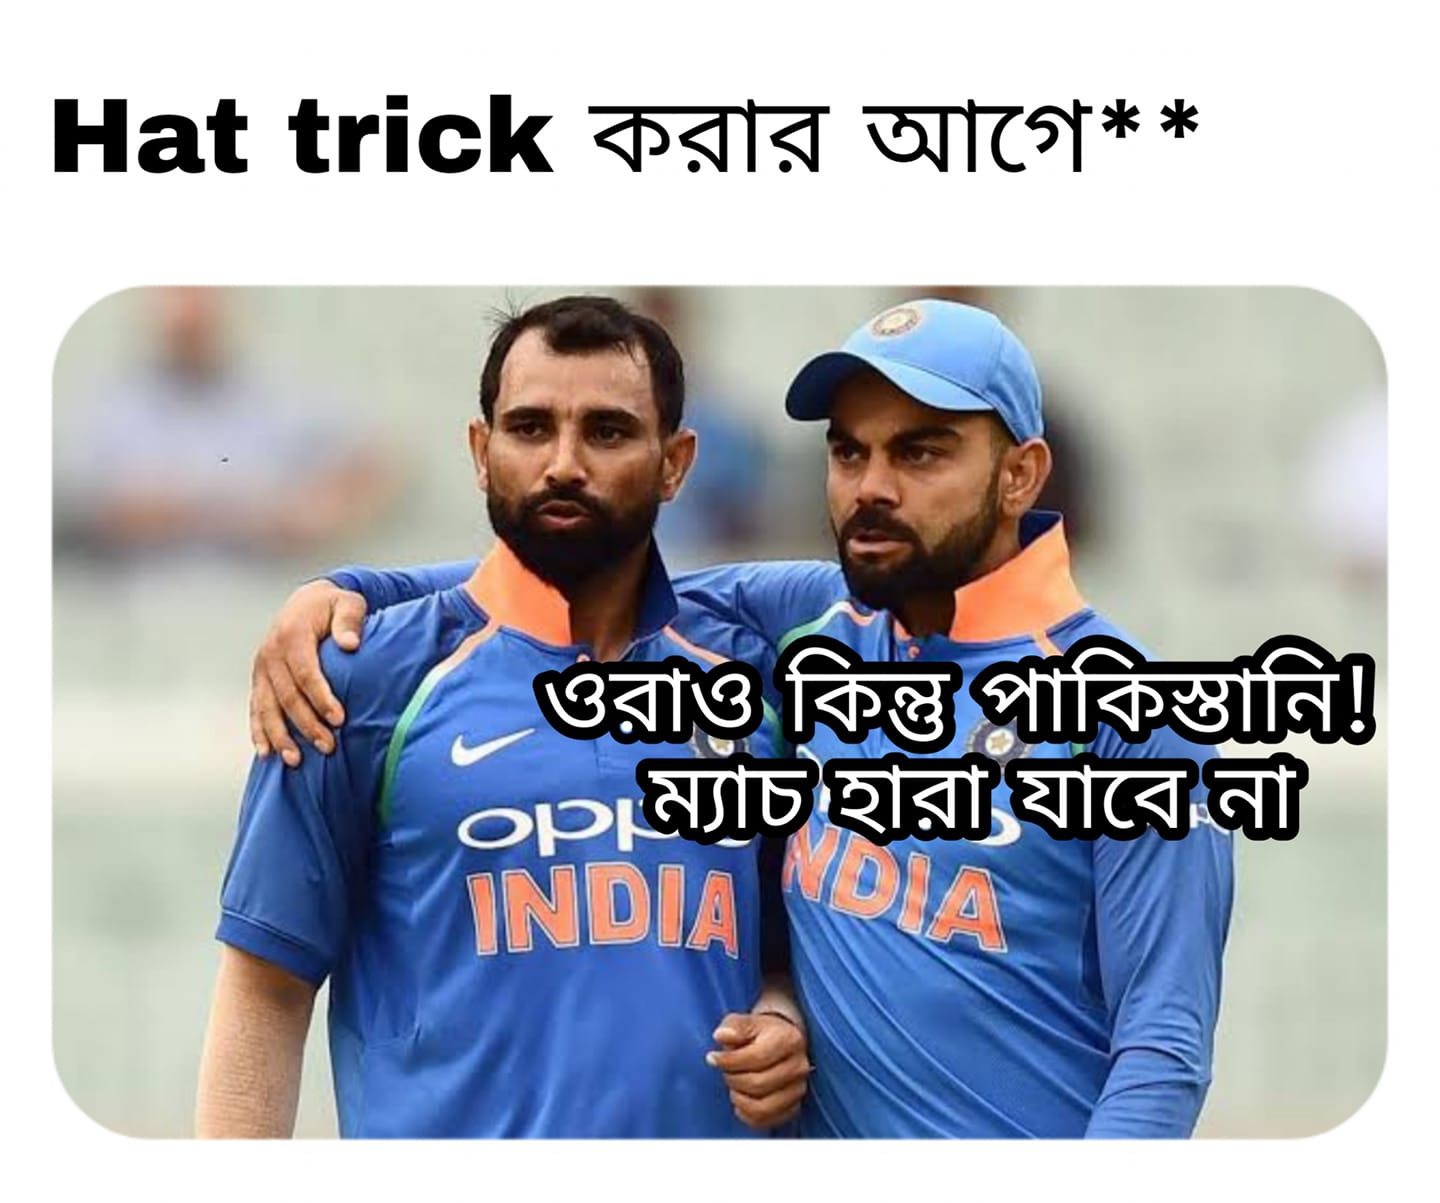
Caption: Hat trick  করার আগে**    ওরাও কিন্তু পাকিস্তানি ! ম্যাচ হারা যাবে না
Label: hate